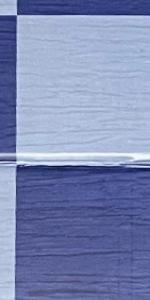
Label: Empty